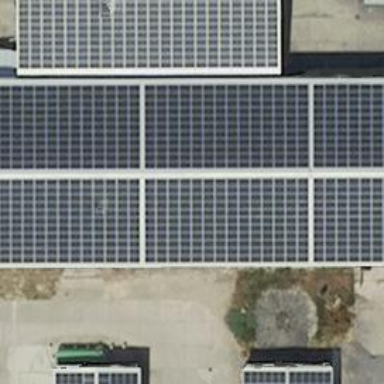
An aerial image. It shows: Solar photovoltaic panel generator producing electricity as small installation.